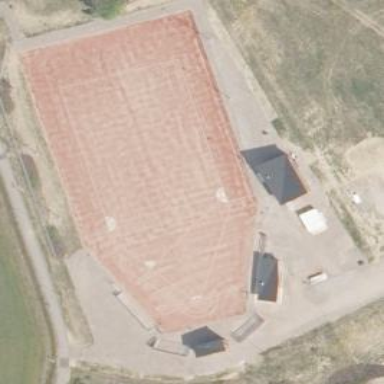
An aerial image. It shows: Gravel baseball pitch for leisure land.